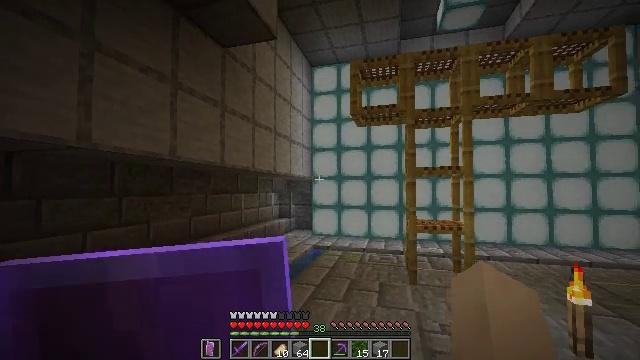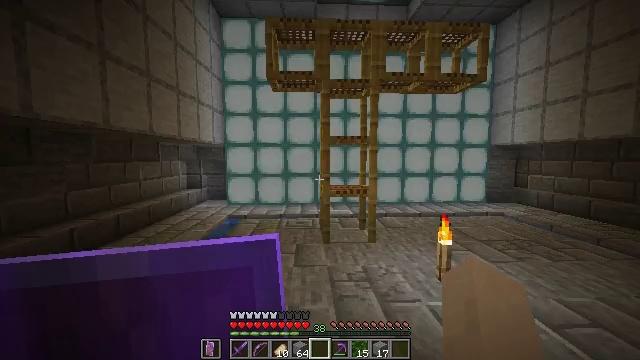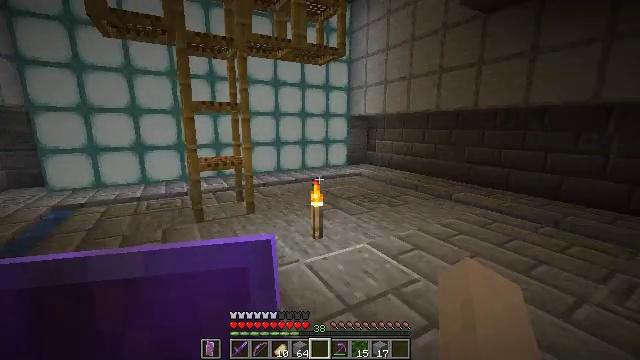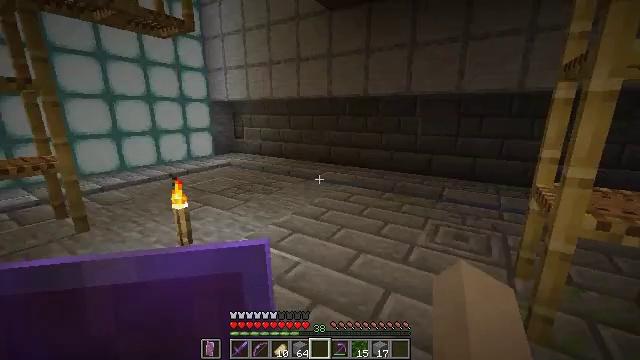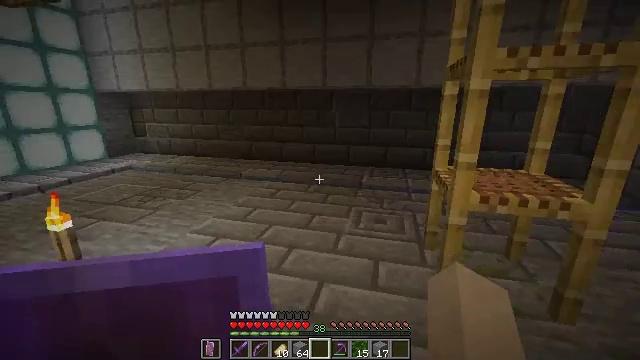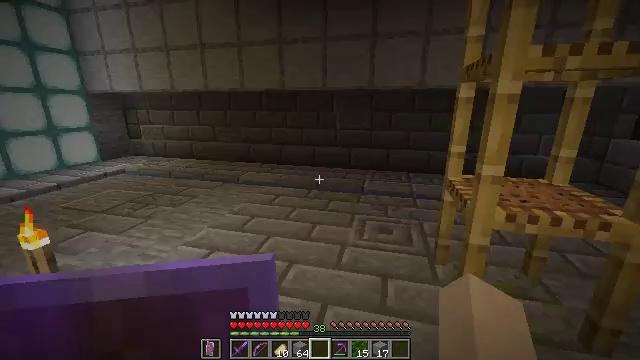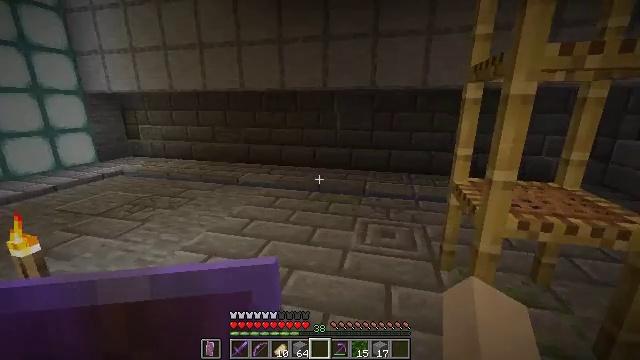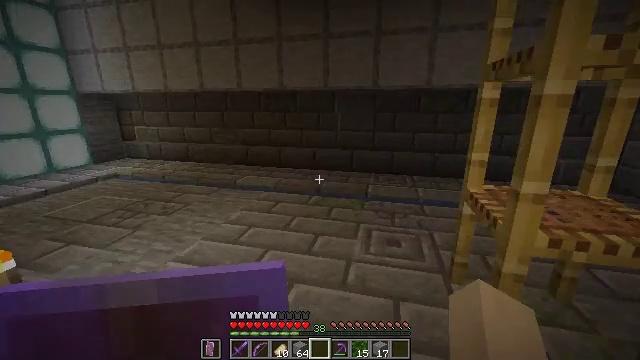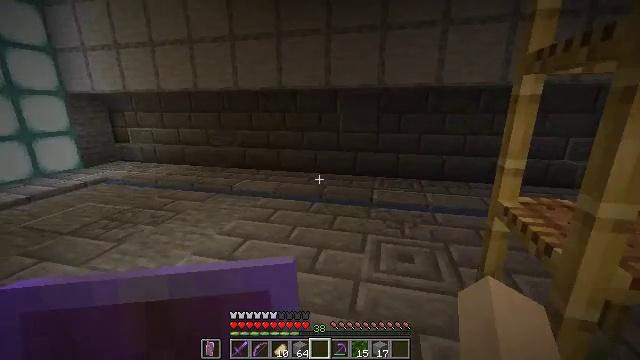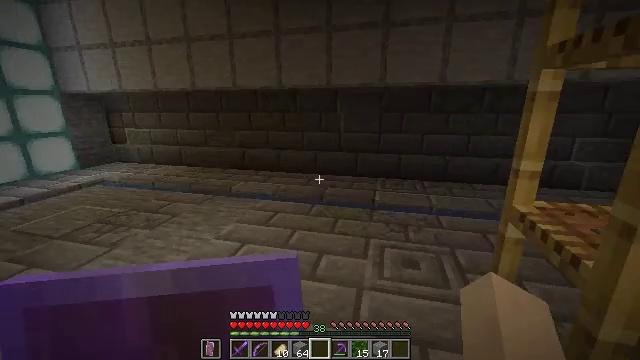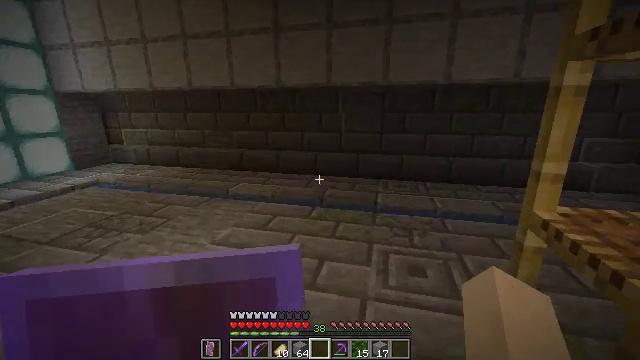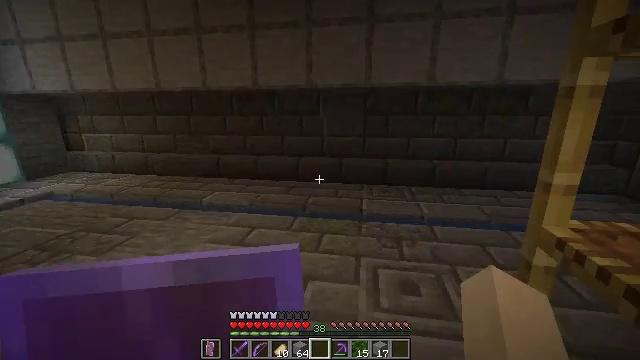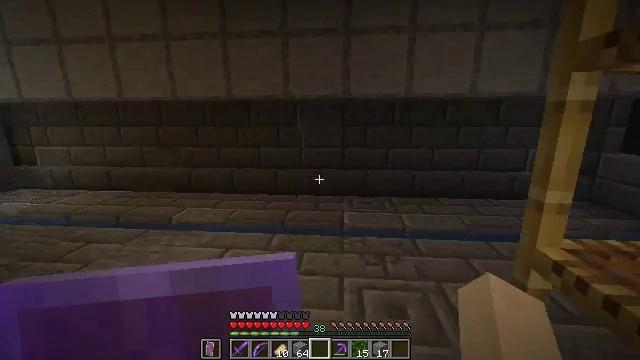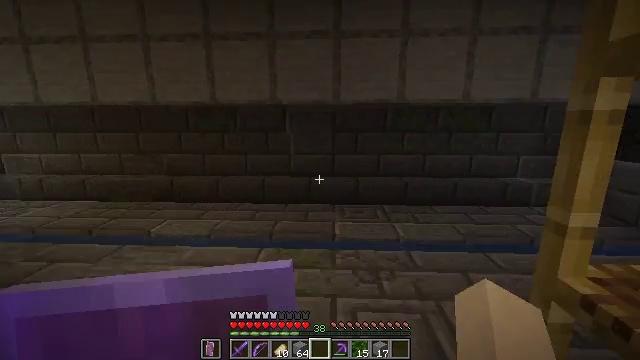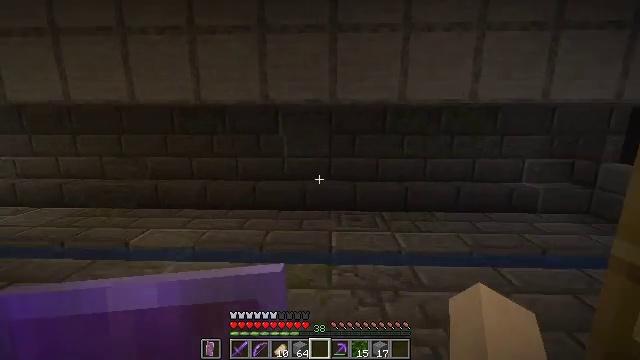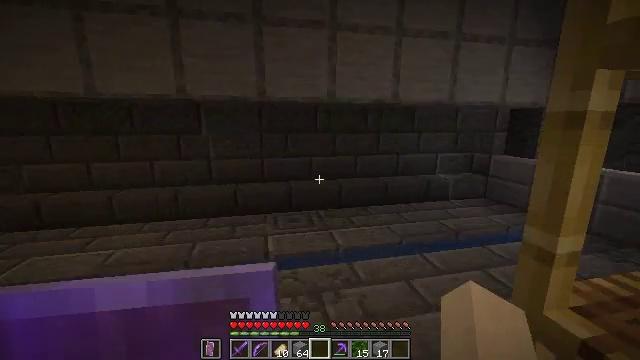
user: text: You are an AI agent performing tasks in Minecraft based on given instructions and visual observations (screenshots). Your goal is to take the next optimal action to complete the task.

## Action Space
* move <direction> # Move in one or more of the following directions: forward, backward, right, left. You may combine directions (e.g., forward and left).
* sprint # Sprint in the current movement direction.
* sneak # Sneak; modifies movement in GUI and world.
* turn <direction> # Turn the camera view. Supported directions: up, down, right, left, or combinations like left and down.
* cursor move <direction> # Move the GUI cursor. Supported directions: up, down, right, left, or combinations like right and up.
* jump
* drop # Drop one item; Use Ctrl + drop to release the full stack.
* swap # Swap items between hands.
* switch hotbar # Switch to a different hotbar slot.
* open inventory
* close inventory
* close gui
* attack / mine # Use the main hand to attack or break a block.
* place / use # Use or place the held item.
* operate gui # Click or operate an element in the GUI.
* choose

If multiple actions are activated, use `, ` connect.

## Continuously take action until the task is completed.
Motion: motion action
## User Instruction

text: Use stone to craft stone stairs.
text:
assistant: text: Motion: turn right and down
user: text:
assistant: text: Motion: move forward, turn right and down
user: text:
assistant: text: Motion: move forward, turn right and down
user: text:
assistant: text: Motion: move forward, turn right and down
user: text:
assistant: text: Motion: move forward
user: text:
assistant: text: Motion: move forward
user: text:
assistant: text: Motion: move forward
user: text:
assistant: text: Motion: move forward
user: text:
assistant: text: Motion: move forward
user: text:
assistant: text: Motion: move forward
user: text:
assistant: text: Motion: move forward, turn right
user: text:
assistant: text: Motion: move forward, turn right and up
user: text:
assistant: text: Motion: move forward, turn right and up
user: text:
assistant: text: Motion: move forward
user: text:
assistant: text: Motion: move forward, turn right
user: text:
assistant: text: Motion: move forward, turn right and down
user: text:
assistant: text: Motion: move forward, turn right and up
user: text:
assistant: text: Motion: move forward, turn right
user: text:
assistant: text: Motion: move forward, turn right
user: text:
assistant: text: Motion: move forward, turn right
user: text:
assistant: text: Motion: move forward, turn right
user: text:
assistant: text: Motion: move forward, turn right and up
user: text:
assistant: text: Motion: move forward, turn right and up
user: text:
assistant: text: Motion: move forward, turn right
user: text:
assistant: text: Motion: move forward, turn right
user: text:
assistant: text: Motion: move forward, turn right
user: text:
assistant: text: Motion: move forward
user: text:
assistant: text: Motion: move forward
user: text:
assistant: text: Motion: move forward
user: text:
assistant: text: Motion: move forward, turn right and down